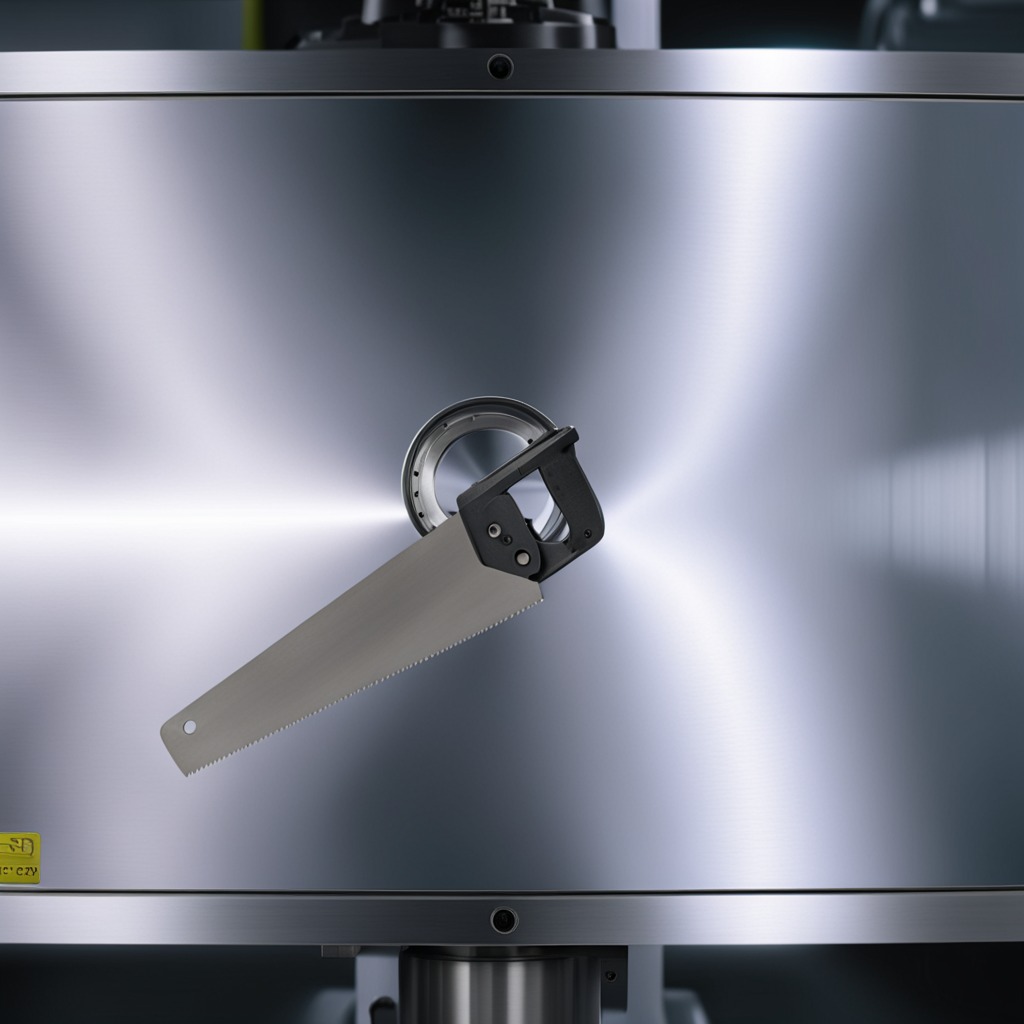
A handheld metal saw lies on a metal table in a machine shop under fluorescent lights.